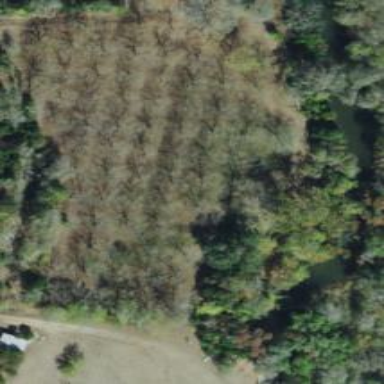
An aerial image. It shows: Orchard.